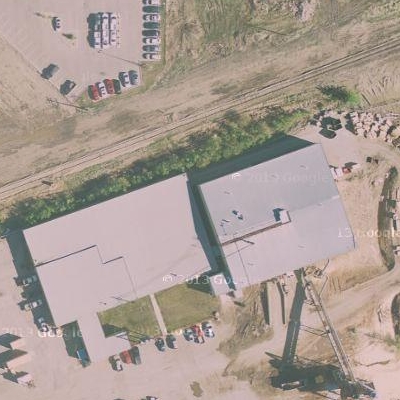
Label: cIndustry